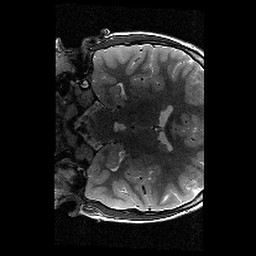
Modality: T2w
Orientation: coronal
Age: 9
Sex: male
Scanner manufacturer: siemens
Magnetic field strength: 3 T
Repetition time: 9.23 s
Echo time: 0.067 s